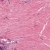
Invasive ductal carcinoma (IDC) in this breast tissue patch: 1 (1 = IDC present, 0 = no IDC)